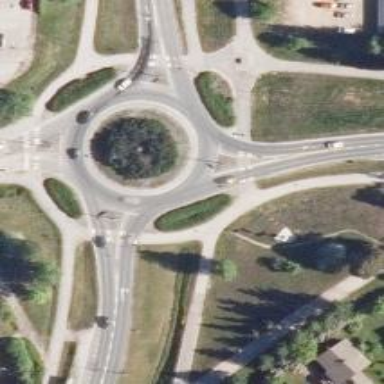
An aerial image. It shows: Uncontrolled zebra crossing on the road.